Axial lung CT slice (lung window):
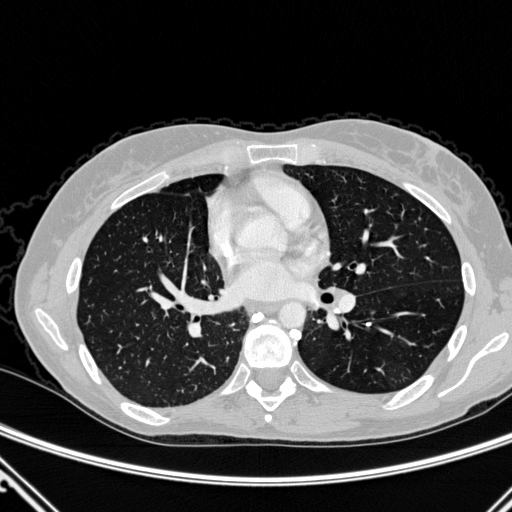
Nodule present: no